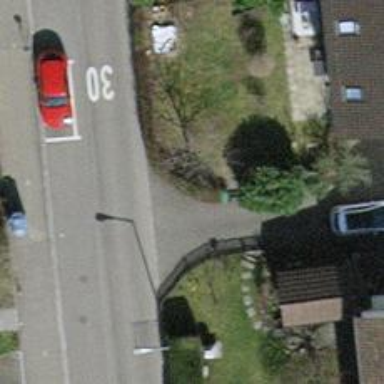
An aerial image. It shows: Hedge acting as barrier.